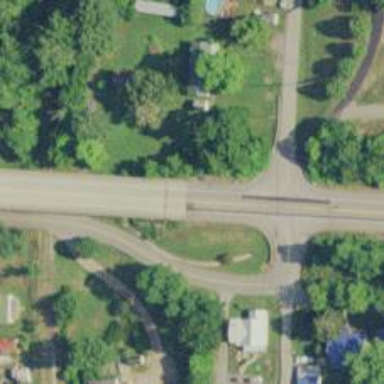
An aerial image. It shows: Tertiary road with bridge.